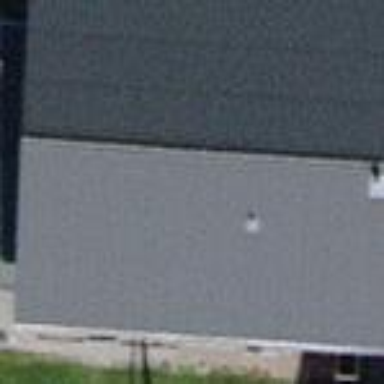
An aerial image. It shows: Farm building.